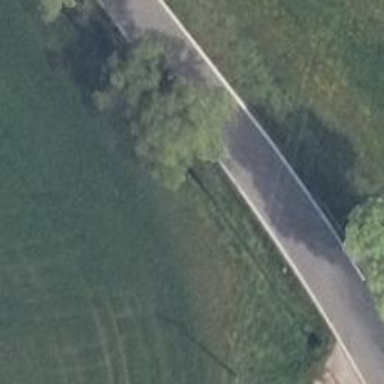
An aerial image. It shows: Row of deciduous broadleaved trees.